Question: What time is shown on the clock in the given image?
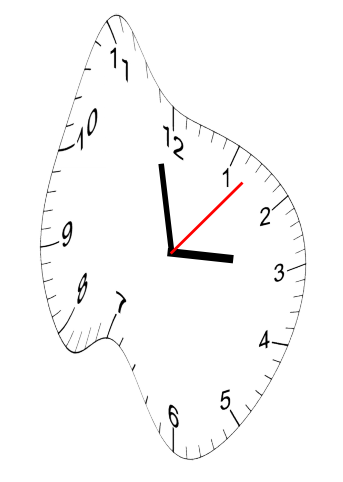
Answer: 02:58:07